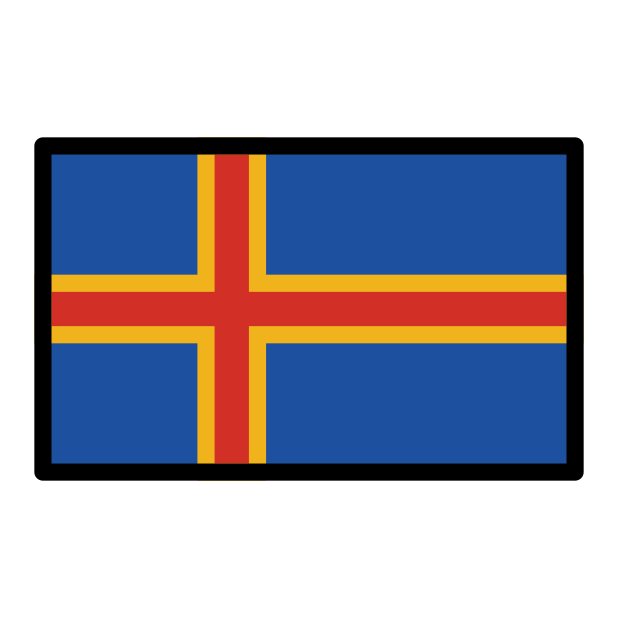
flag: Åland Islands